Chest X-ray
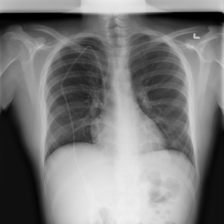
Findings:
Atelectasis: negative
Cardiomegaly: negative
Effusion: positive
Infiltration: negative
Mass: negative
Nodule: negative
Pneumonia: negative
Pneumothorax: negative
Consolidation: negative
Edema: negative
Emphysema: negative
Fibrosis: negative
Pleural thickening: negative
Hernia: negative